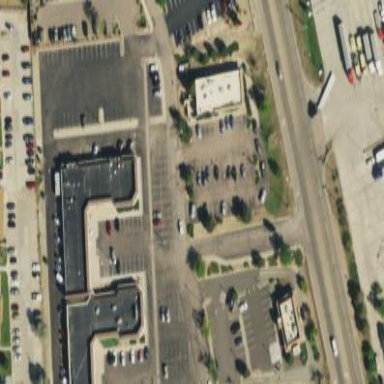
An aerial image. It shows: Paved parking area.